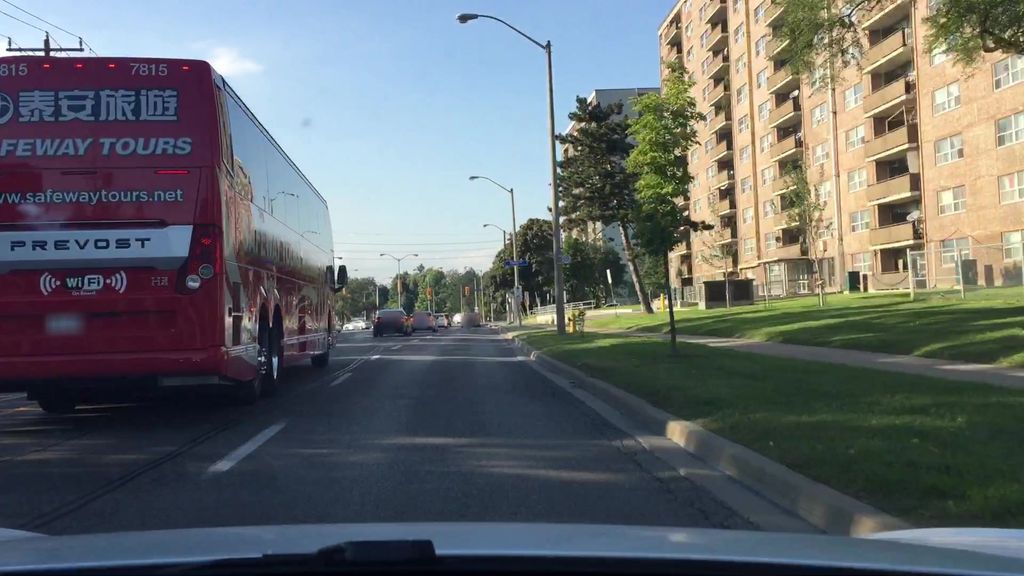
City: toronto